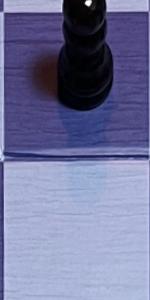
Label: Empty